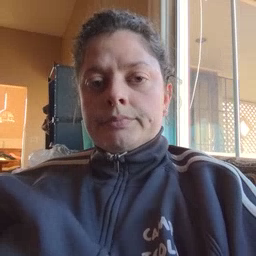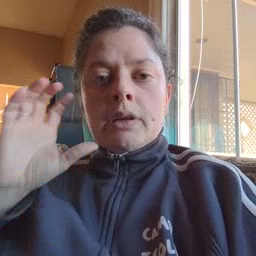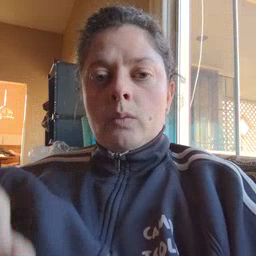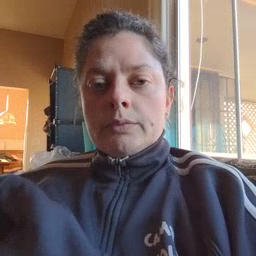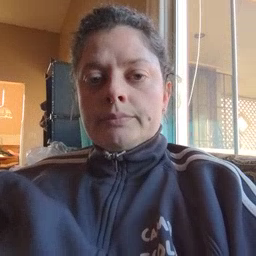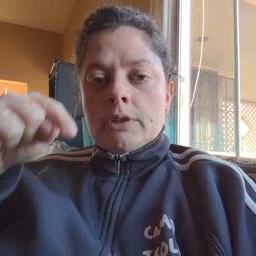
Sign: loud